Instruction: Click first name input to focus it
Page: traveler
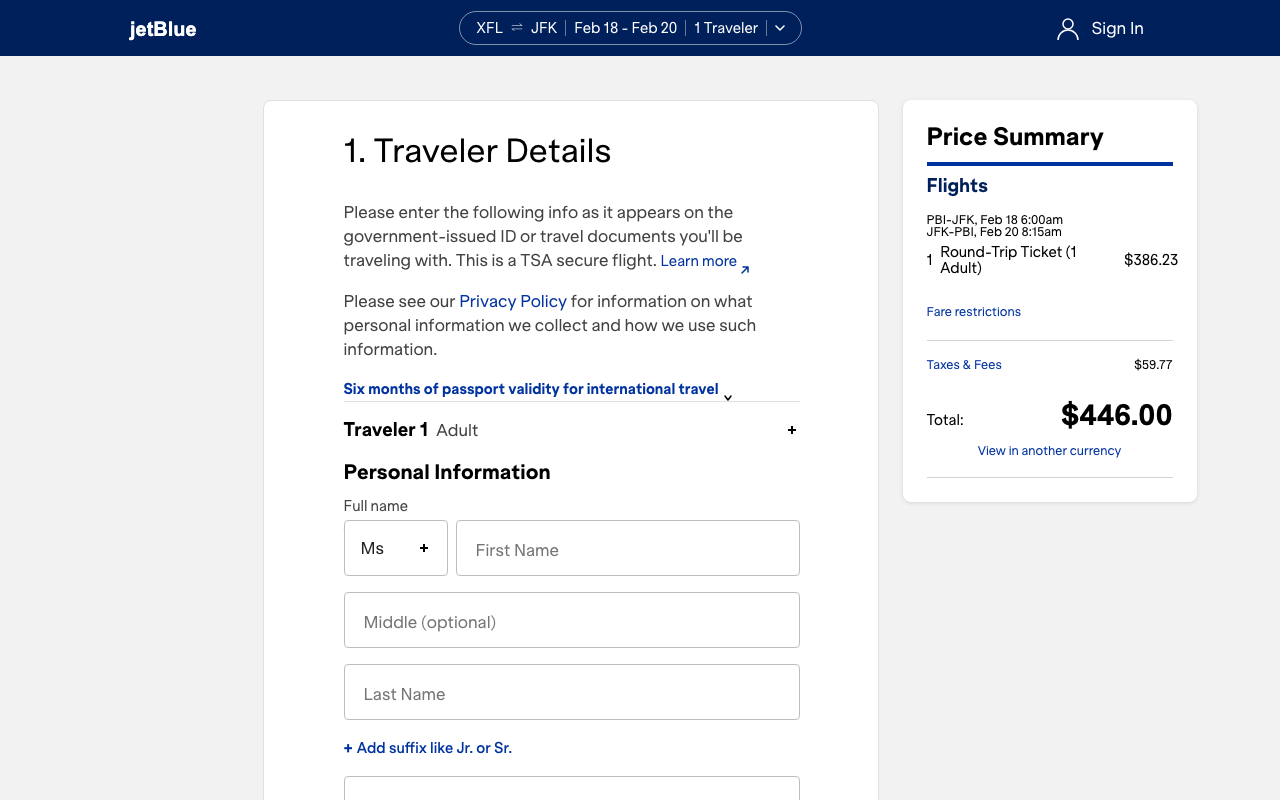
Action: click